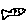
Label: fish